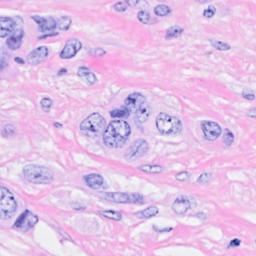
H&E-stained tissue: Breast